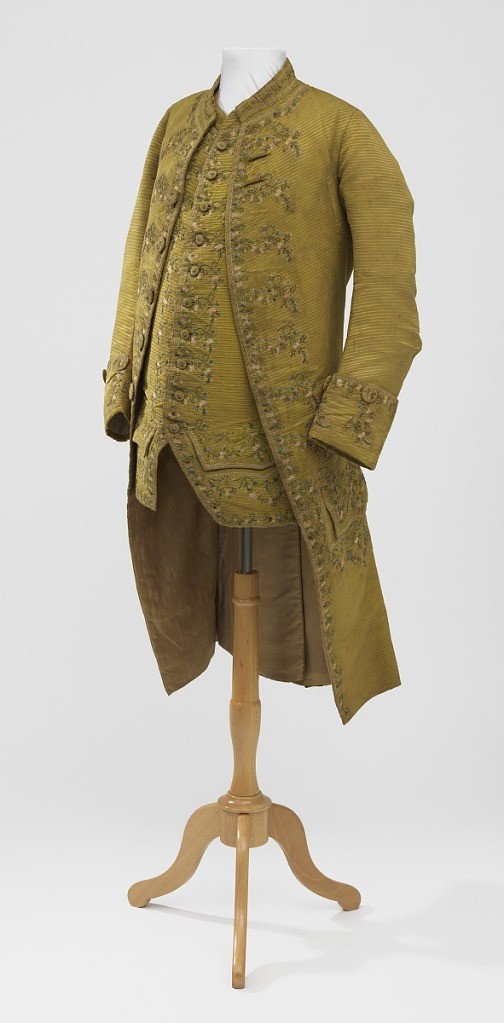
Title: Coat
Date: mid- 18th century
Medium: silk Technique: chain stitch embroidery
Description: Gentleman's coat in dark golden color has horizontal ribbing and embroidery in multicolored silks in a design of floral sprays and vines. Cutaway style with small standing collar. Five embroidered buttons.